Question: I have these two divs floated to the left but for some reason one is coming out higher than the other What's causing this?

'''
<style type="text/css">
ul {
list-style: none;
margin: 0;
padding: 0;
}
.address-summary {
float: left;
margin: 10px;
}
</style>
<h2>CheckoutSummary</h2>
<div>
<div class="address-summary">
Shipping To:
<ul>
<li>@Model.ShippingAddress.Street</li>
<li>@Model.ShippingAddress.City, @Model.ShippingAddress.State @Model.ShippingAddress.Zip</li>
<li>@Html.DisplayFor(m => m.ShippingAddress.Phone1)</li>
</ul>
<div class="clear-fix"></div>
</div>
<div>
Billing To:
<ul>
<li>@Model.BillingAddress.Street</li>
<li>@Model.BillingAddress.City, @Model.BillingAddress.State @Model.BillingAddress.Zip</li>
<li>@Model.BillingAddress.Phone1</li>
</ul>
<div class="clear-fix"></div>
</div>
</div>
'''
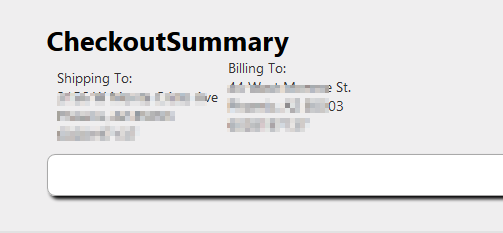
Answer: You have a 'margin' around '.address-summary' that's pushing the div down.